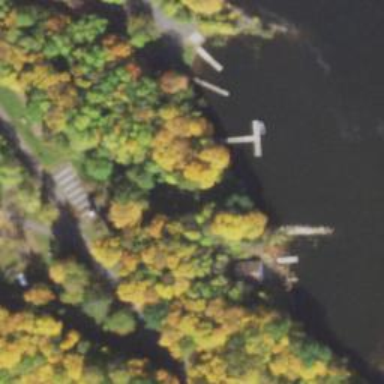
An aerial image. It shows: Dock located along the waterway.